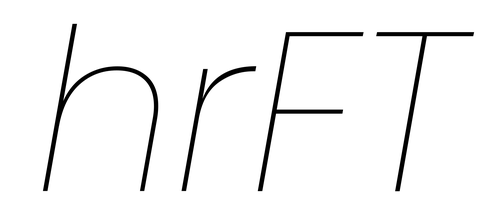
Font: Poppins-ThinItalic